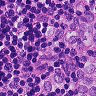
Metastatic tissue present: yes